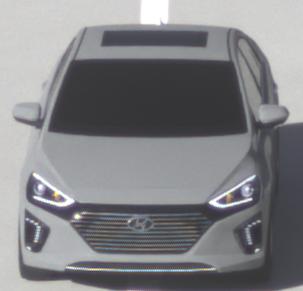
Make: Hyundai
Model: IONIQ Hybrid
Detailed model: IONIQ (AE) Hybrid
Model produced from: 2016/10
Model produced until: 2018/08
Doors: 5
Color: gray
Road condition: dry road
Daytime: morning or afternoon
Contrast: high contrast